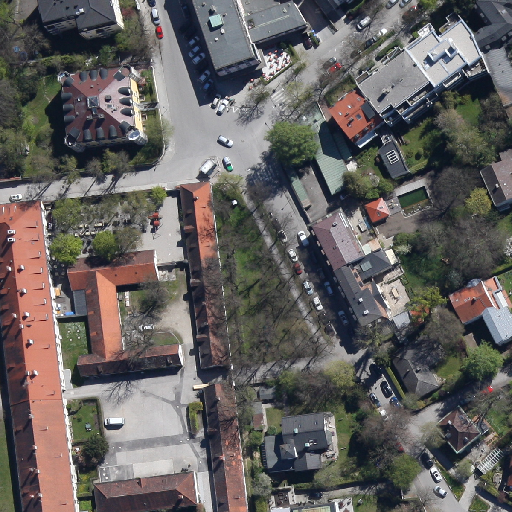
Referring expression: building along the road